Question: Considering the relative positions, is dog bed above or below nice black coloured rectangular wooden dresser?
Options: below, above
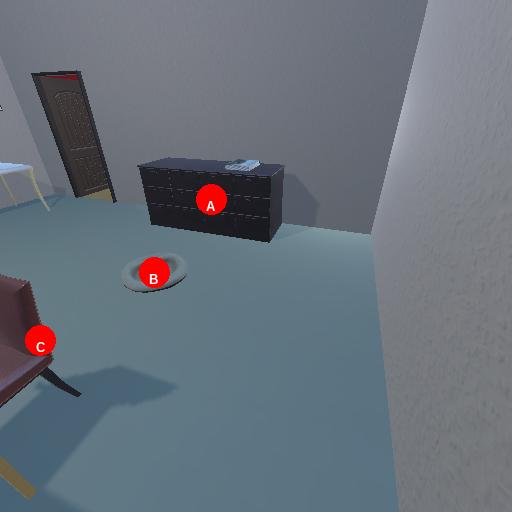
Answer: below